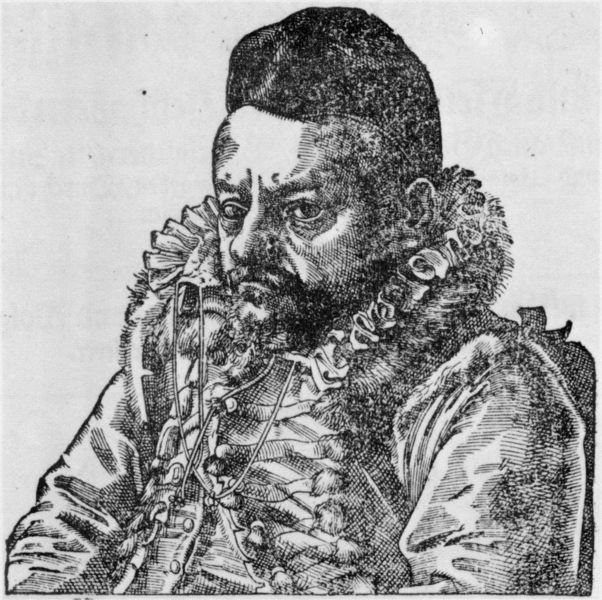
Titel: Bildnis des Sigmund Feyerabend
Künstler: Jost Amman
Institution: (Seriendruck)
Schlagwörter: mann, weiß, frisur, grau, hut, mund, nase, ohr, schmuck, schwarz, stirn, zeichnung, blick, haube, bart, hemd, jacke, kappe, mütze, schnurrbart, arm, arme, augen, band, bluse, böse, falten, gesicht, kleidung, kragen, ärmel, bildnis, portrait, porträt, gewand, haare, halbfigur, mantel, schnüre, adel, brustbild, bruststück, kinn, knopf, ohren, schultern, holzschnitt, seitlich, papier, ansicht, grafik, graphik, klein, ernst, finster, grimmig, pupillen, goya, rüschen, knöpfe, krempe, narr, clown, druck, druckgraphik, schwarz-weiss, druckgrafik, schraffur, radierung, stich, markant, uniform, zirkus, proträt, krause, besorgt, schläfen, portät, mittelalter, wams, reneissance, adliger, zwerg, weich, bänder, schwar, unglücklich, renessaince, fes, seriendruck, knollnase, stirnrunzeln, nordalpin, große nase, selbsportrait, rüschenkragen, auffällig, schnüren, knollennase, griesgrämig, kritischer blick, falten im gesicht, haltkrause, 16. jhdt., grimig, zwerk